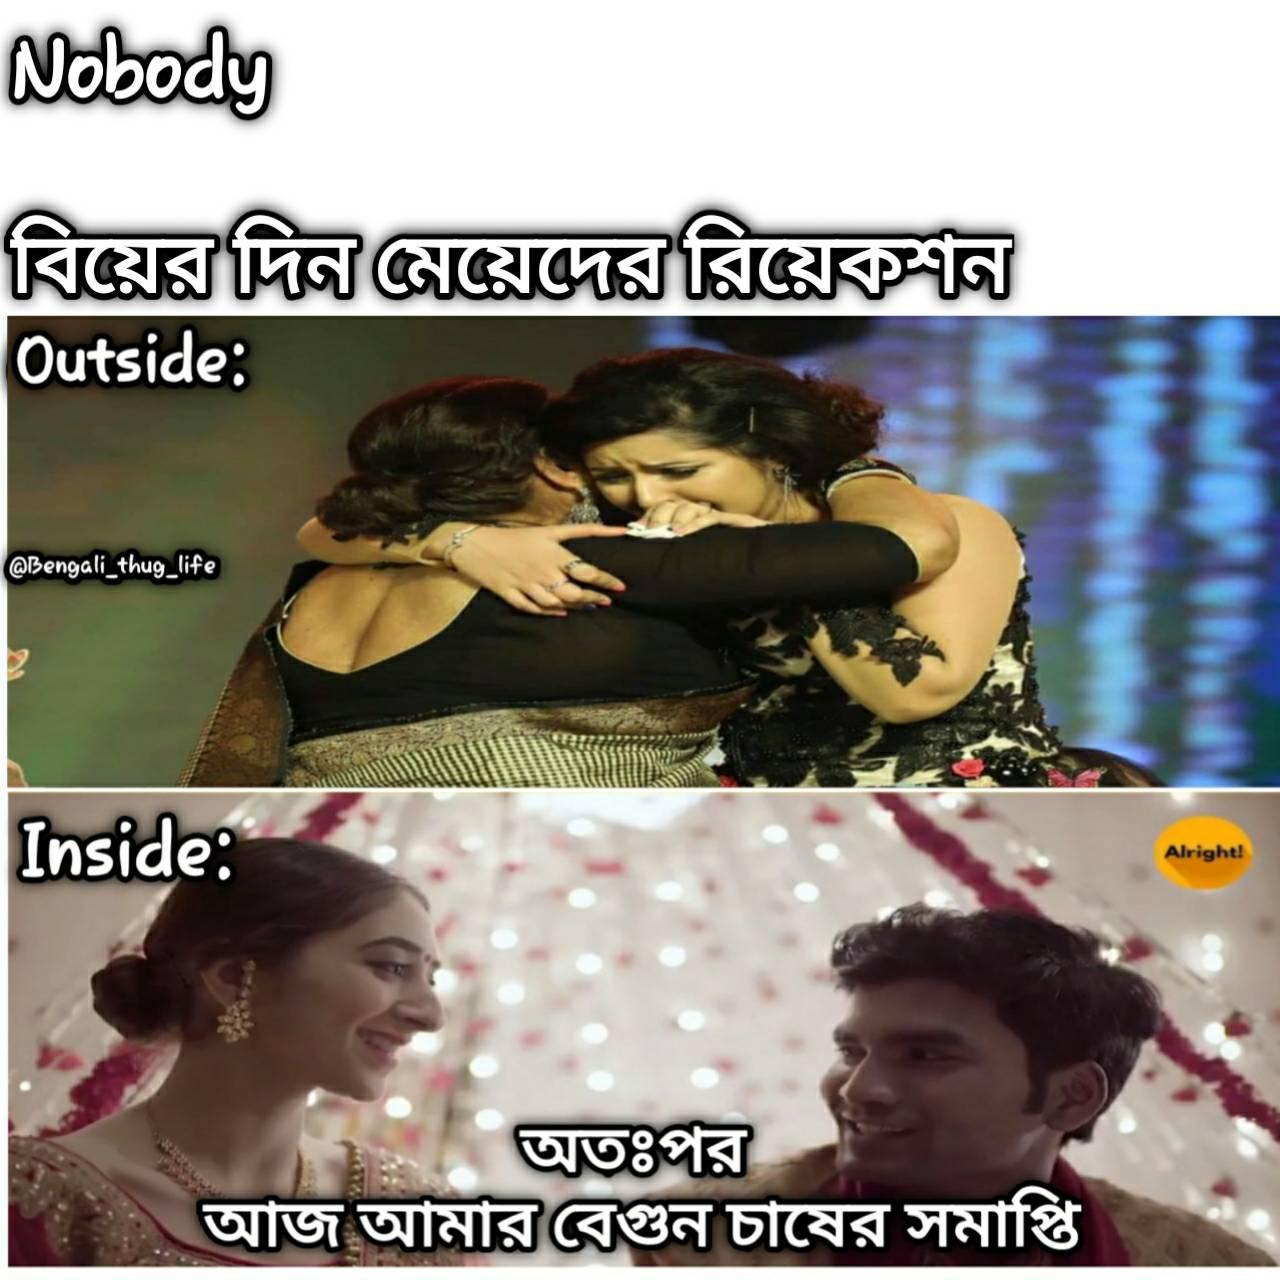
Caption: Nobody বিয়ের দিন মেয়েদের রিয়েকশন    Outside:    Inside: অতঃপর আজ আমার বেগুন চাষের সমাপ্তি
Label: hate